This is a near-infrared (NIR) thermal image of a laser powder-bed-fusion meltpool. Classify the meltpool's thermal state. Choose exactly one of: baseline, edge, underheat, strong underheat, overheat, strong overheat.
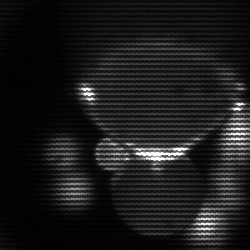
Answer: edge